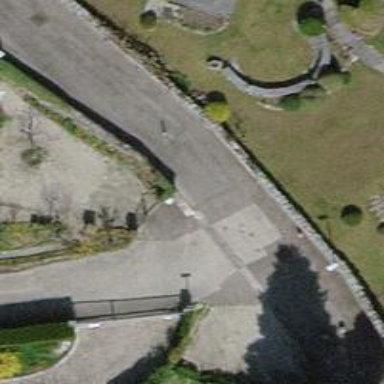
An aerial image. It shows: Bollard barrier.